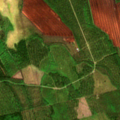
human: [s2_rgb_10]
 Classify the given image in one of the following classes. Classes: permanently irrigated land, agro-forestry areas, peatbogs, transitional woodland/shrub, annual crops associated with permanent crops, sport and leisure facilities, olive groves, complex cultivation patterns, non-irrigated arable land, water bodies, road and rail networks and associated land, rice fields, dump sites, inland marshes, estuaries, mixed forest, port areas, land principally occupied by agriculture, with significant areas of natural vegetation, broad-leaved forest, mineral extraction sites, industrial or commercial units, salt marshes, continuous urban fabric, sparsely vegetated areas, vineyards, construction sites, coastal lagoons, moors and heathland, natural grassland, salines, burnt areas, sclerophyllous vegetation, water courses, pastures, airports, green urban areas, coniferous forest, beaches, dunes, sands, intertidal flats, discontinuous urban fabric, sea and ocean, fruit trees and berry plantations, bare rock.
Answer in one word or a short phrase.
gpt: coniferous forest, peatbogs